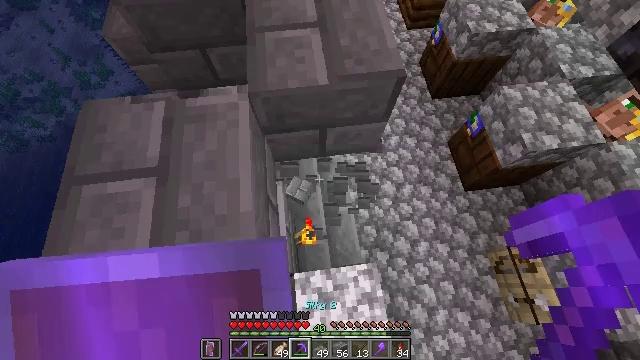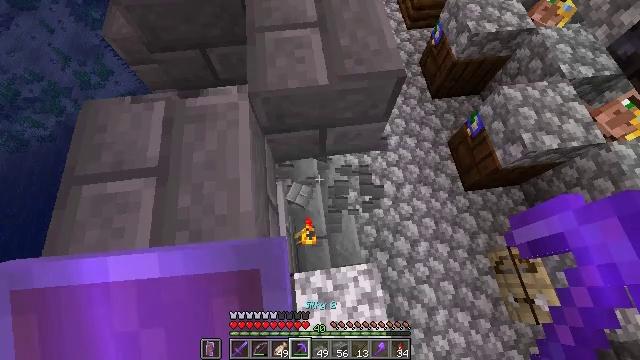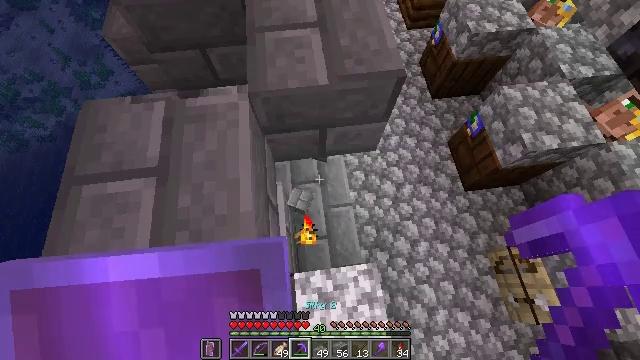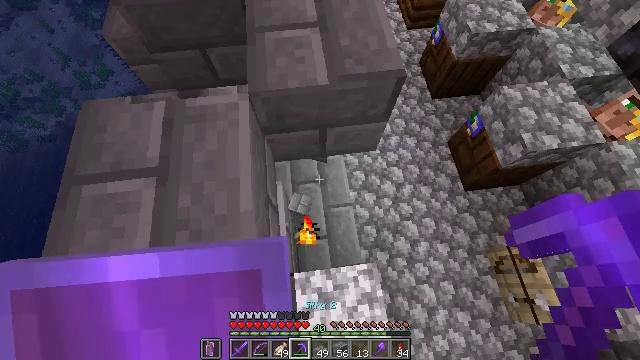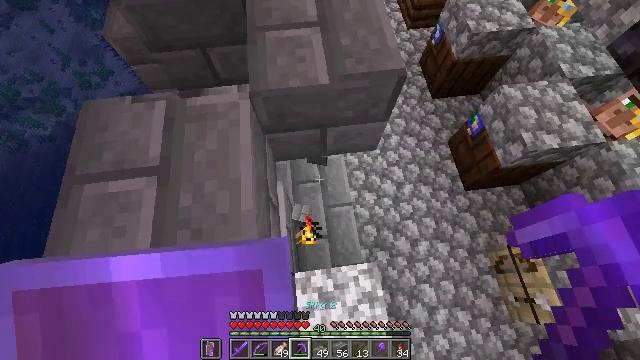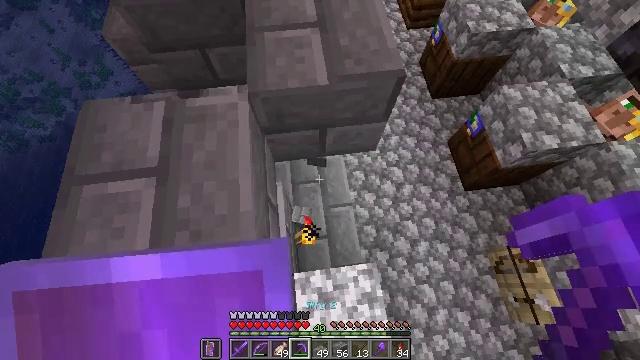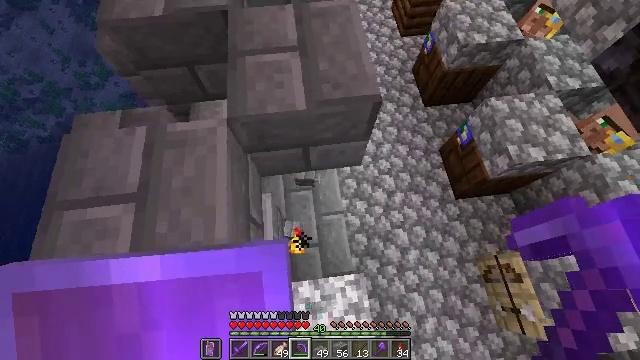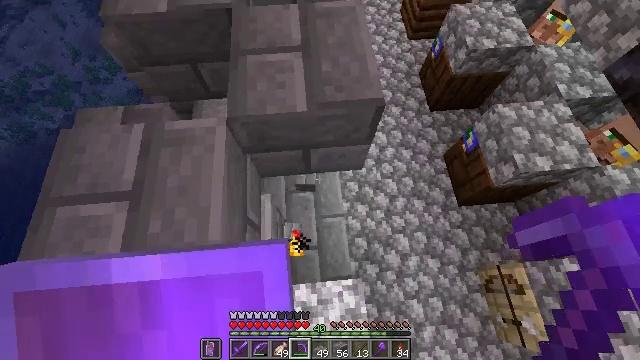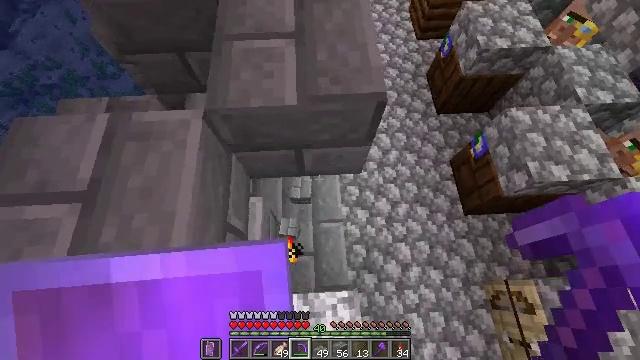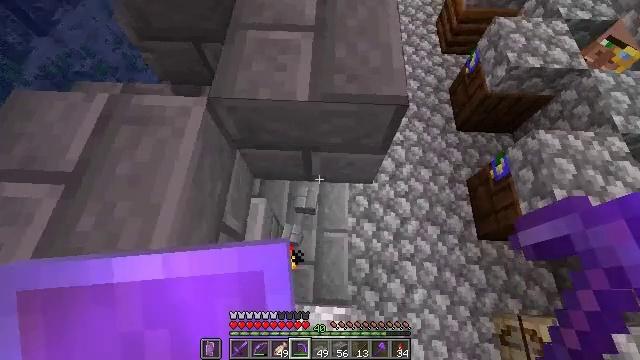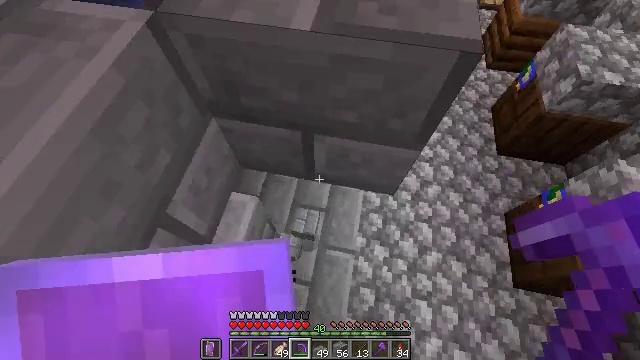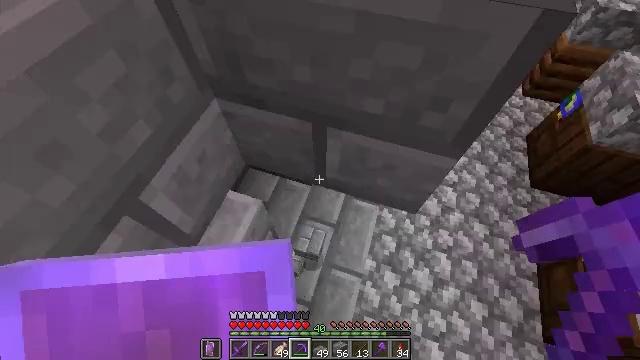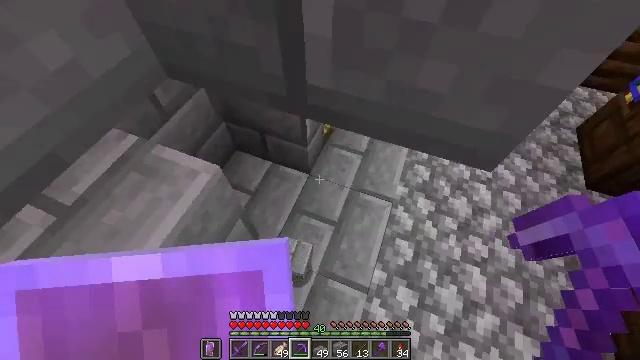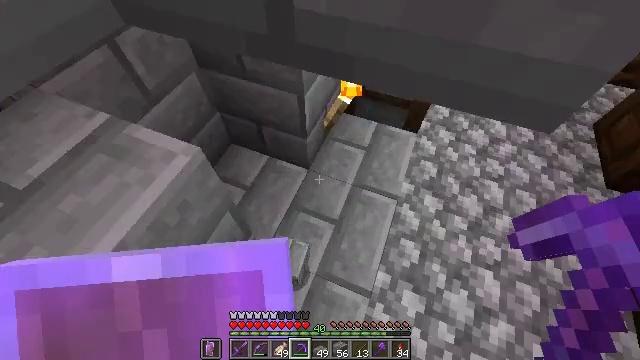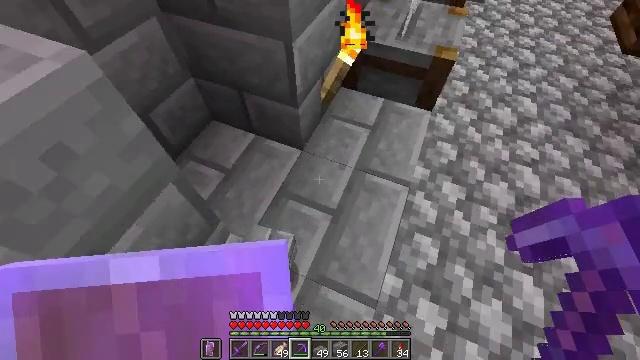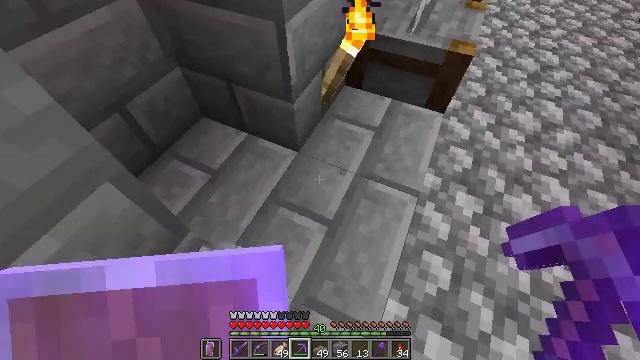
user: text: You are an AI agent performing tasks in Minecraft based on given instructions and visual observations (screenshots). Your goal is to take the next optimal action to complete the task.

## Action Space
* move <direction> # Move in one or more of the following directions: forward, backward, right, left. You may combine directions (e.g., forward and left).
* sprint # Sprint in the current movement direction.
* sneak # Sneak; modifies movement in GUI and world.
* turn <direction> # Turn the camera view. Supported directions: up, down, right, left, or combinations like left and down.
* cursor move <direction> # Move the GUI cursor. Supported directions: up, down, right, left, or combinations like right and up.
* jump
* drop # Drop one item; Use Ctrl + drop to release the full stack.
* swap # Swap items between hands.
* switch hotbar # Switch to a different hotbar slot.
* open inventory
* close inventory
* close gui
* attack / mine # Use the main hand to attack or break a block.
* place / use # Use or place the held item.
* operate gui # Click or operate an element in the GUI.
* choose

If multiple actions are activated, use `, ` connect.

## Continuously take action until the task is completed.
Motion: motion action
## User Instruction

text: Assemble a stonecutter at the crafting table.
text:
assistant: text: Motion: sneak
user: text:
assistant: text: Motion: sneak
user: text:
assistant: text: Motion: move right, sneak
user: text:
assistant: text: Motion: move right, sneak
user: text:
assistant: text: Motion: move forward and move right
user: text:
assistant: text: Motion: move forward and move right
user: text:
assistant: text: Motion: move forward, turn left
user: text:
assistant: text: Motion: move forward, turn left
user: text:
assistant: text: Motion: move forward, turn left and up
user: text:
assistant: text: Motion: move forward, turn left and up
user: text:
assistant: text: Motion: move forward, turn left and up
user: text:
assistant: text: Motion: move forward, turn left and up
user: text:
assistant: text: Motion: move forward
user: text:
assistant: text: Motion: move forward
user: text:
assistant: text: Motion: turn left and up
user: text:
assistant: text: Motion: turn left and up
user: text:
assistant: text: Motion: turn left and up
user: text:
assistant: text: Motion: turn up
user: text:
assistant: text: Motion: turn up
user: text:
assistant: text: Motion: turn left and up
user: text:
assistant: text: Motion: turn left and up
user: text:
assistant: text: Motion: turn left and up
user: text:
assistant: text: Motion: turn left and up
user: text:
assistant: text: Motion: turn left and up
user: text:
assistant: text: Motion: turn left and up
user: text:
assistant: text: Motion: turn left and up
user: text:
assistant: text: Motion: turn up
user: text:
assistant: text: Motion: no_op
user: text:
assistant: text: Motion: no_op
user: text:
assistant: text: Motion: move right